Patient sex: F
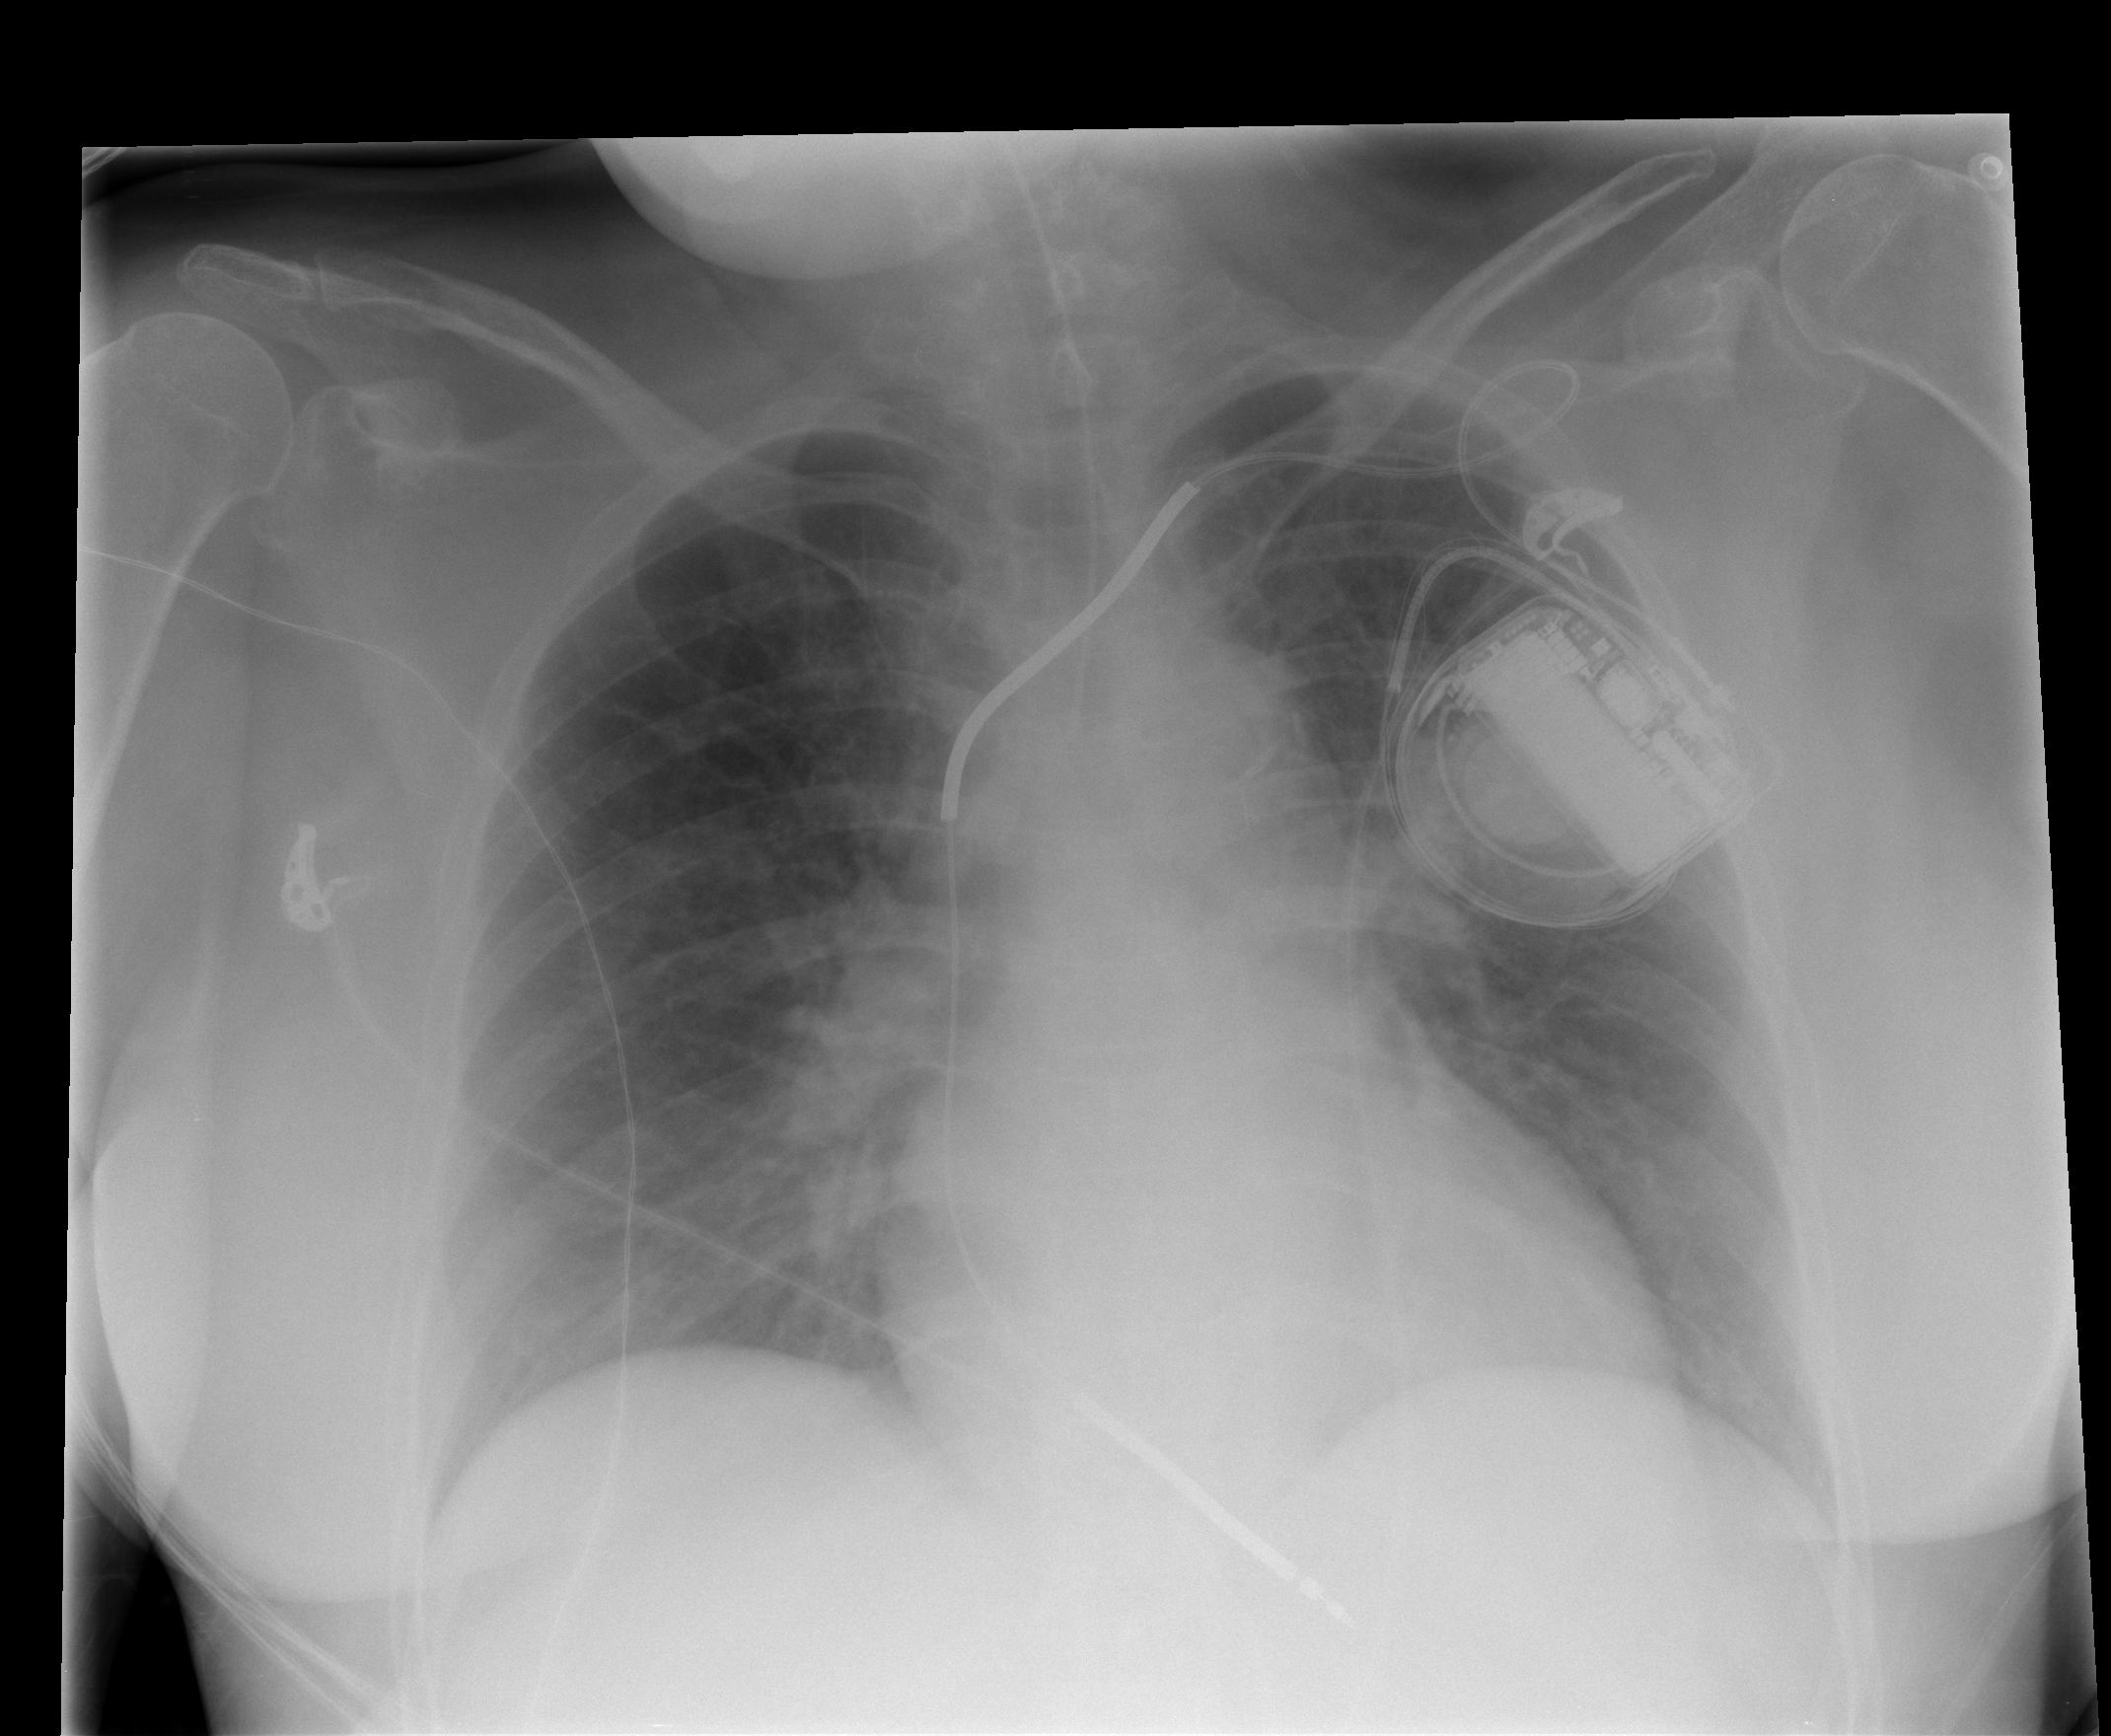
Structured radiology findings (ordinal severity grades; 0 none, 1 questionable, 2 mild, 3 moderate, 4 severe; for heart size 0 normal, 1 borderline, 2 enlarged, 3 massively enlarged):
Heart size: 0
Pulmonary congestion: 2
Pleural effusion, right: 0
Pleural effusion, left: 0
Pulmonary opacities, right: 0
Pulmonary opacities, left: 0
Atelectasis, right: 0
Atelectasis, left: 0